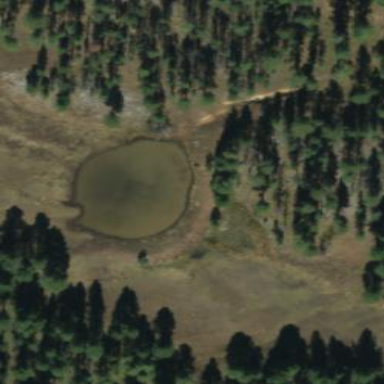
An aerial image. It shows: Natural watering place with stream pool.